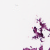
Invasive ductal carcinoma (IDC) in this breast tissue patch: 0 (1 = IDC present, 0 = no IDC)